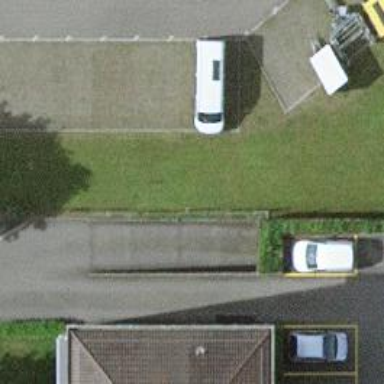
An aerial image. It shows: Parking entrance.